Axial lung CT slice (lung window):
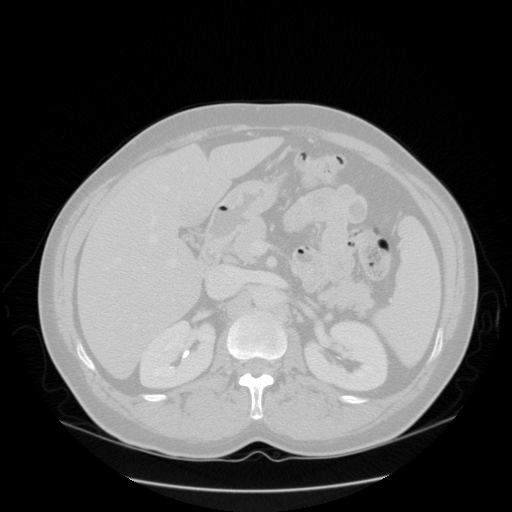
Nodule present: no